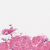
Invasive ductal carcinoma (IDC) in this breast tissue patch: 0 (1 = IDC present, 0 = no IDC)